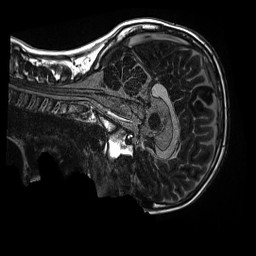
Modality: MP2RAGE
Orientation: sagittal
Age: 11
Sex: male
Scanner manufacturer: siemens
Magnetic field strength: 3 T
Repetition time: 4 s
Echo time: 0.00303 s